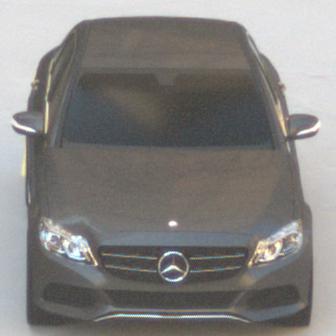
Make: Mercedes-Benz
Model: C 160
Detailed model: C-Class (205) Limousine
Model produced from: 2015/04
Model produced until: 2018/04
Doors: 4
Color: gray
Road condition: dry road
Daytime: morning or afternoon
Contrast: low contrast